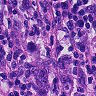
Metastatic tissue present: yes